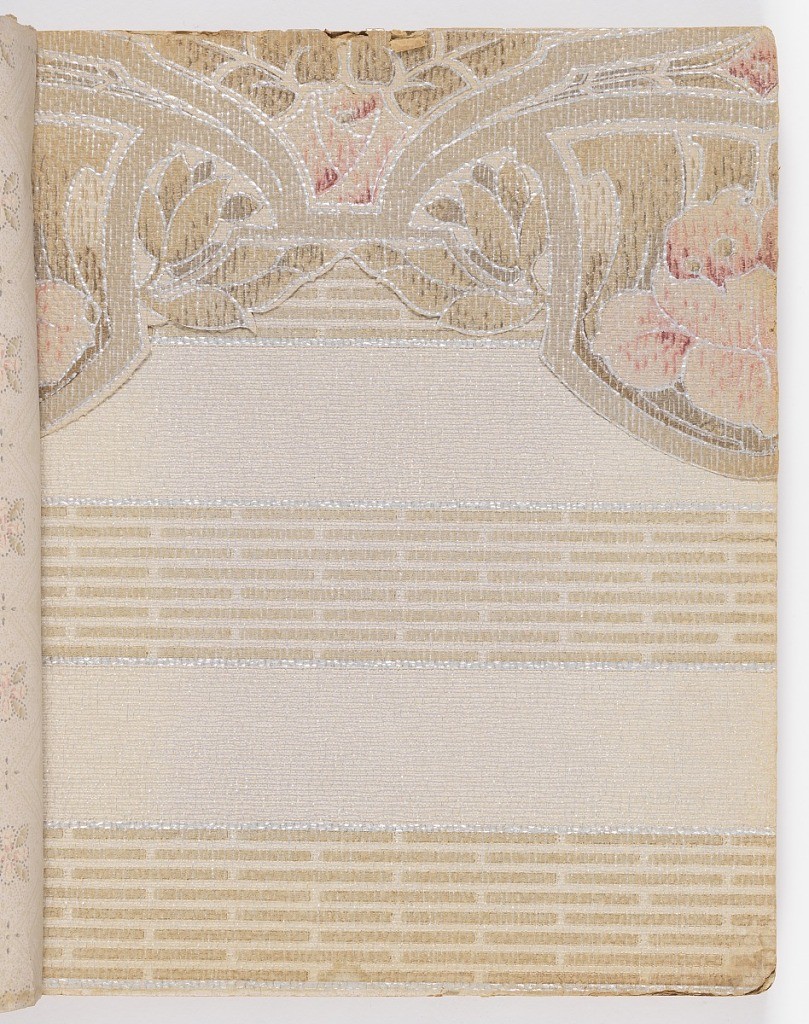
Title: Alfred Peats Wallpaper, No. 3
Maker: Alfred Peats Company
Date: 1915
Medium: Machine-printed paper
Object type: Sample book
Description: Selection of wallpaper samples, bound in embossed black paper cover. The entire book contains matching sidewall, frieze and ceiling combination papers. Samples include metallic colors, grape cluster dining room papers, floral stripes for bedrooms, oatmeal papers, landscapes, cut out borders, and tapestry papers.